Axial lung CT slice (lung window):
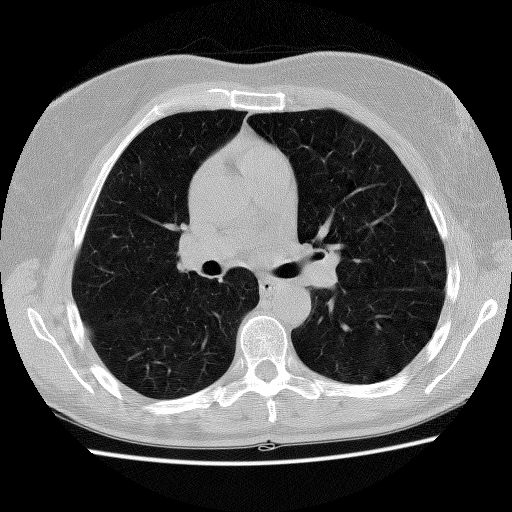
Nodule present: no